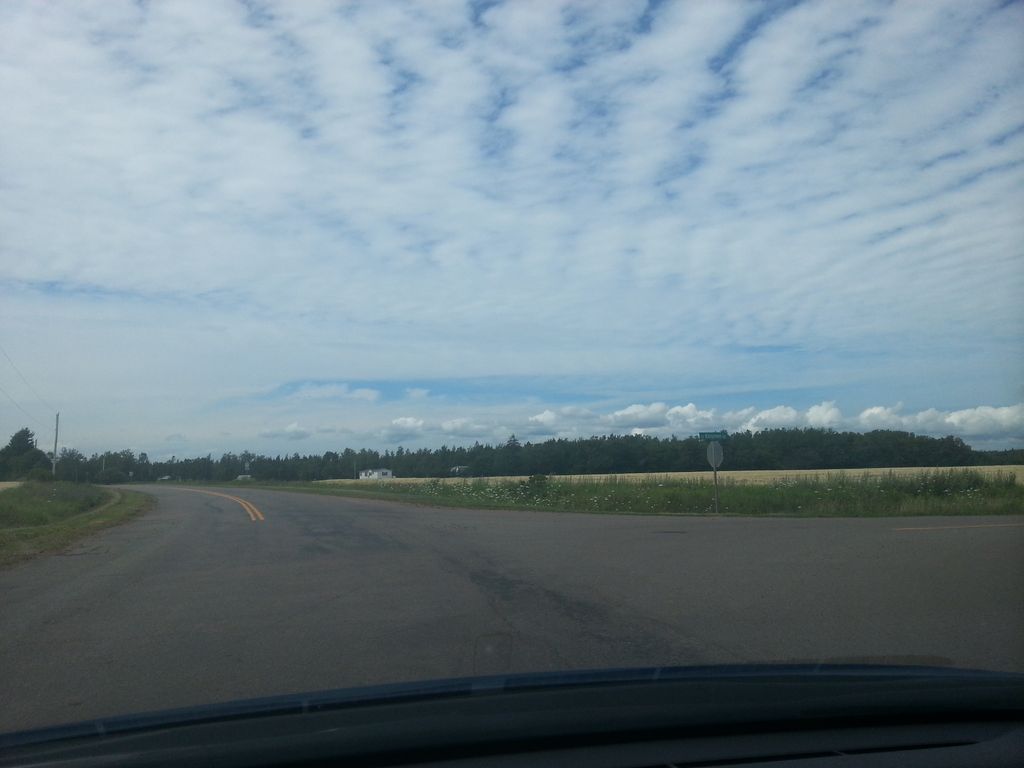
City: charlottetown